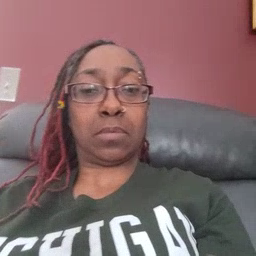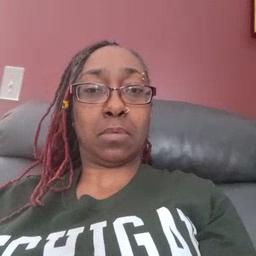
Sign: awake